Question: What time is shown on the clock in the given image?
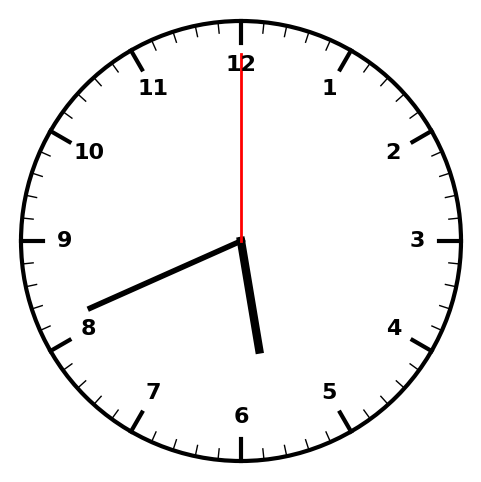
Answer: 05:41:00